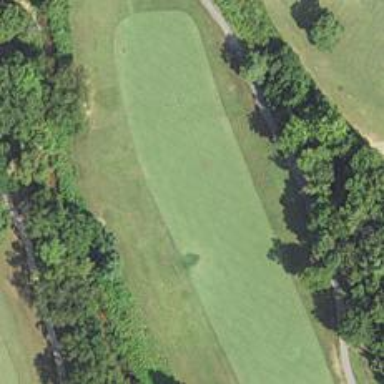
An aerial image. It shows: Golf hole.